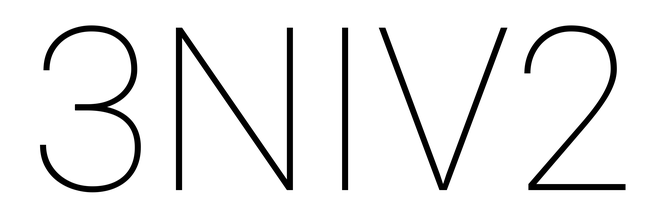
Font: Roboto_Thin